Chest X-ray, AP view. Patient: 53 years old, sex M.
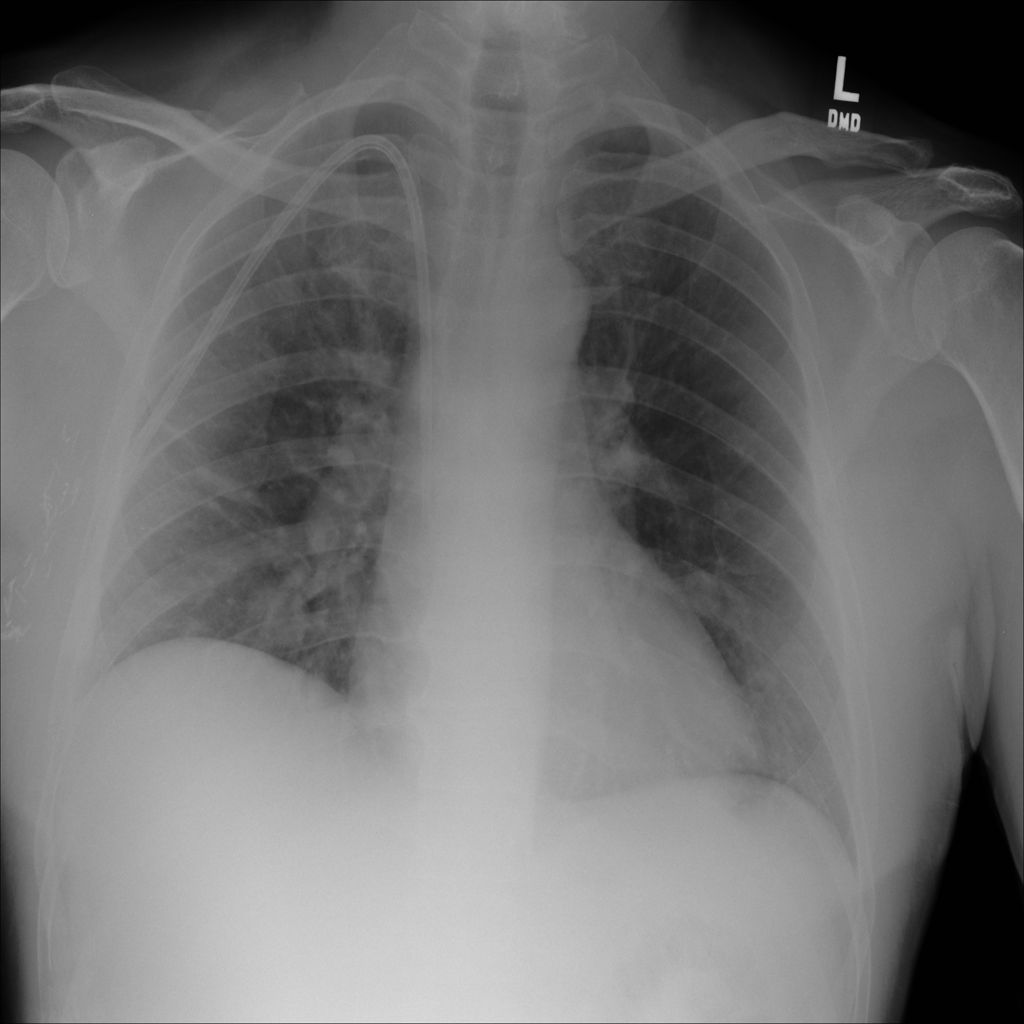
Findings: Atelectasis, Edema, Nodule